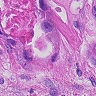
Metastatic tissue present: yes